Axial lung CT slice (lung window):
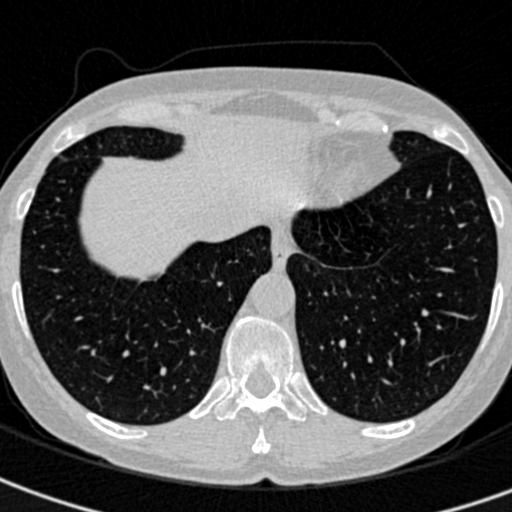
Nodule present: no